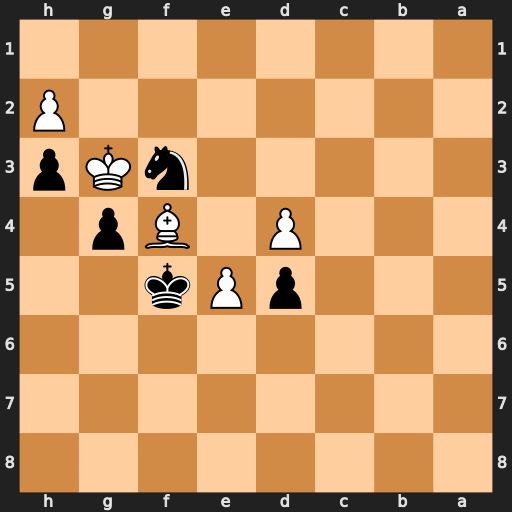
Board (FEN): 8/8/8/3pPk2/3P1Bp1/5nKp/7P/8
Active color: b
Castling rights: -
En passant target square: -
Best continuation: Nxd4 Be3 Ne6